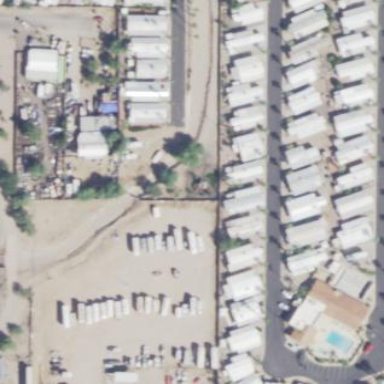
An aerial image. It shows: Residential area designated as trailer park.